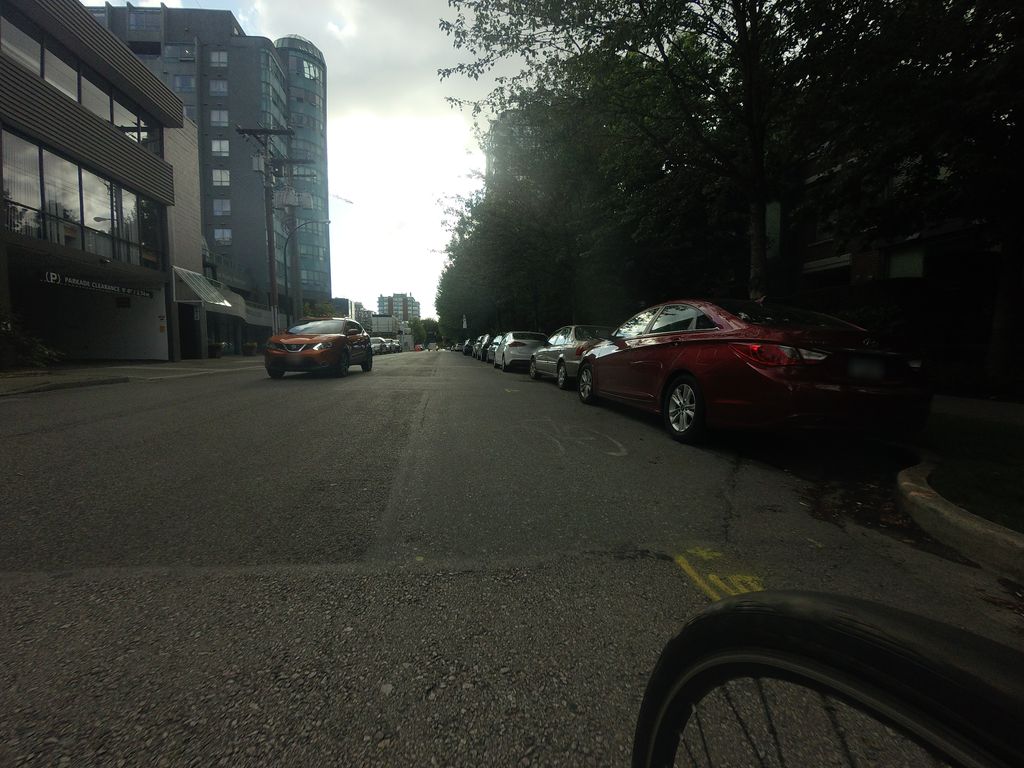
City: vancouver